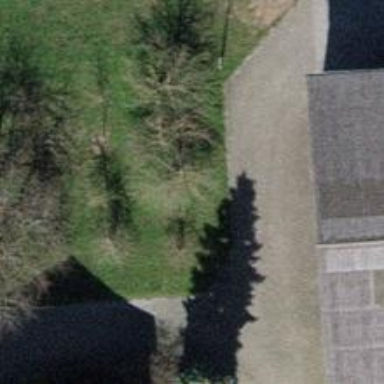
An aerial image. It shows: Shrub in its natural environment.